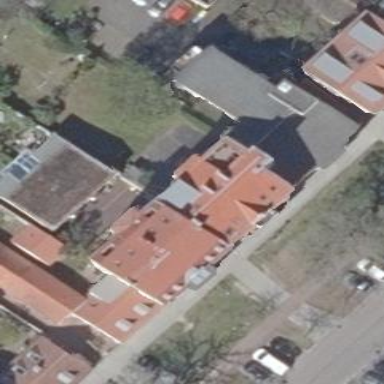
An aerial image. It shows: Residential building with gabled roof made of red roof tiles. The building itself is yellow in color.